Brain MRI, t1w sequence, axial 2D slice.
Patient: age 23, sex F, weight 95 kg, height 1.95 m
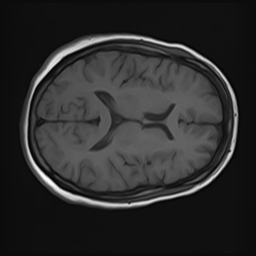